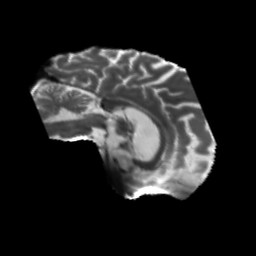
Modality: T2w
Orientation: sagittal
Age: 55
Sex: male
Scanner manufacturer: siemens
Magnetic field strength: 3 T
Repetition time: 5.25 s
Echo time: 0.08 s